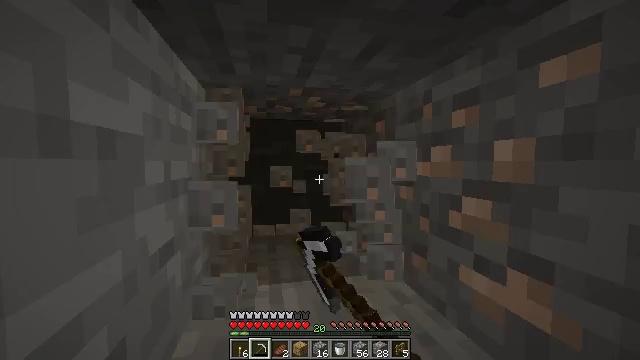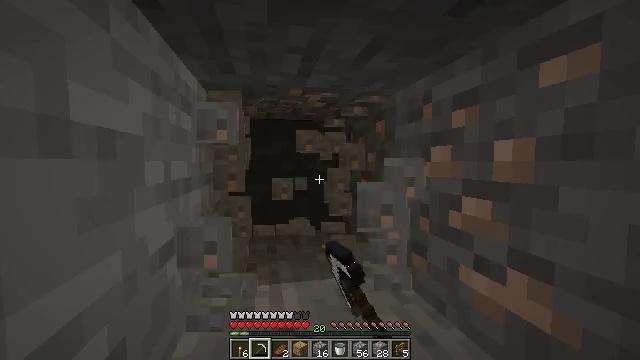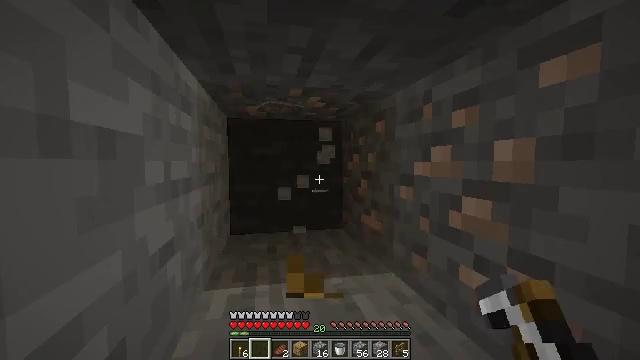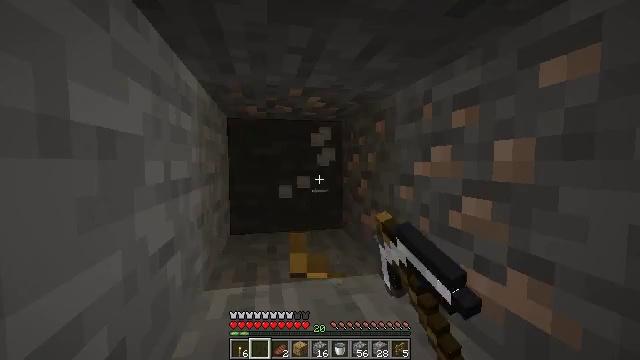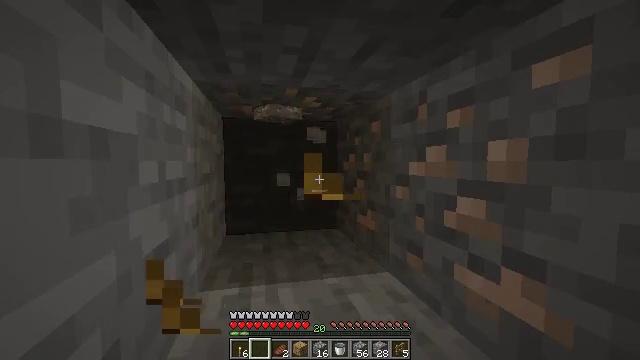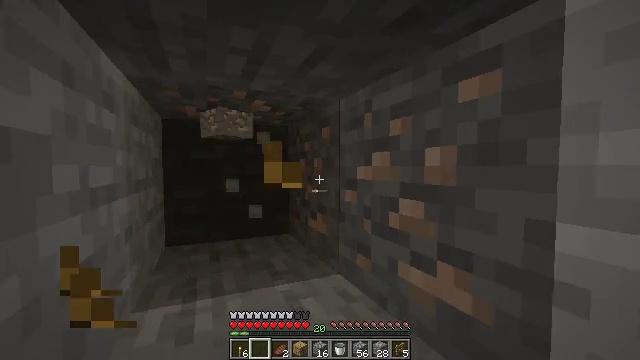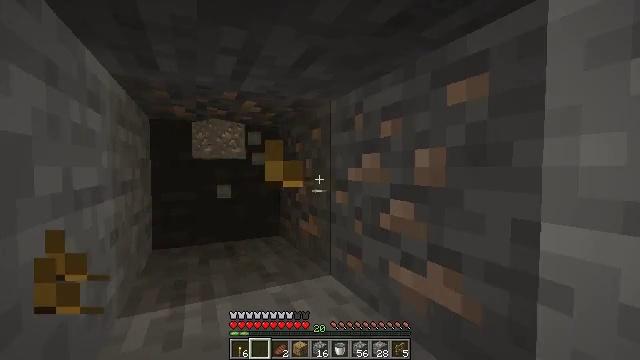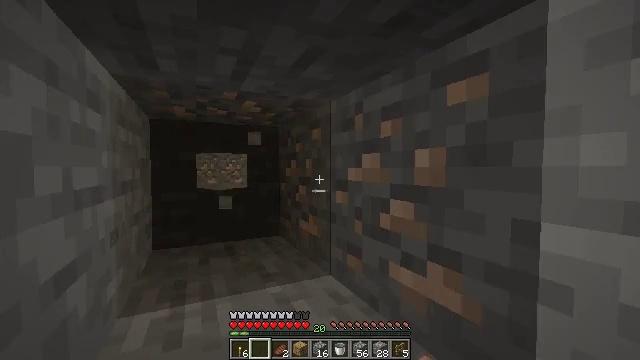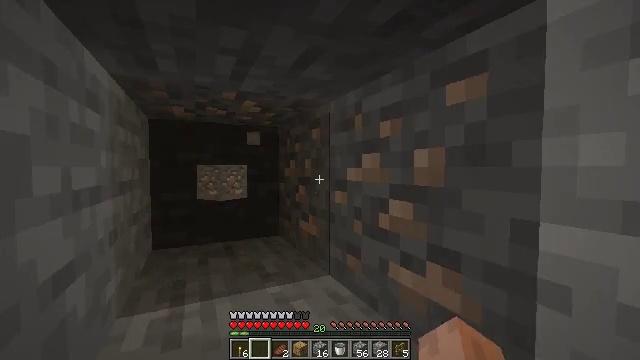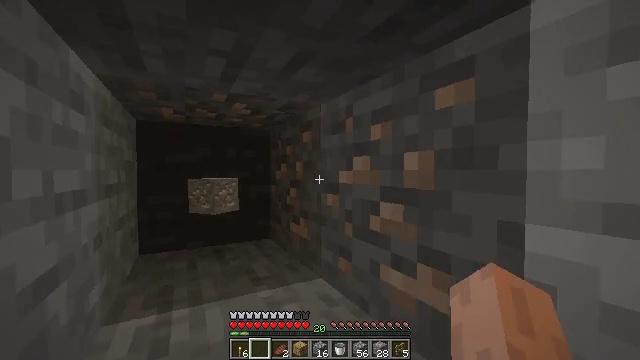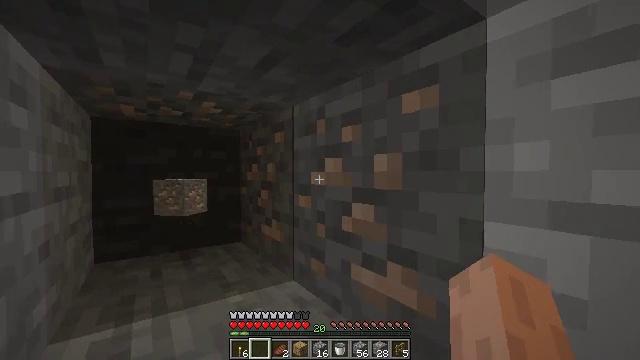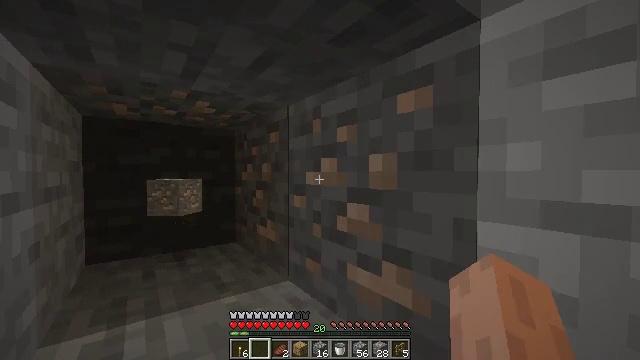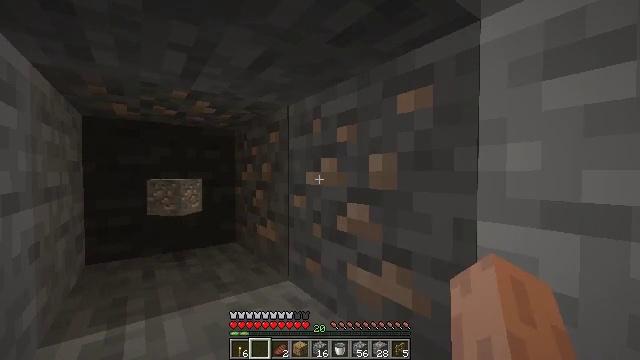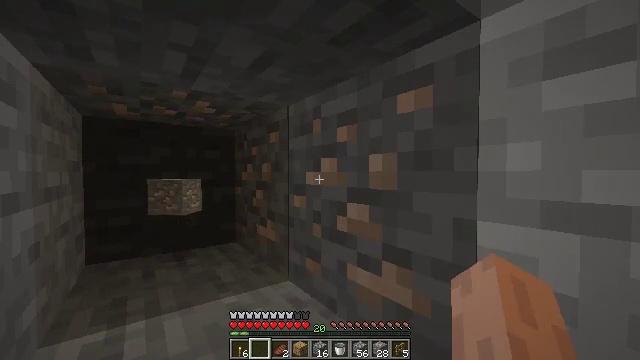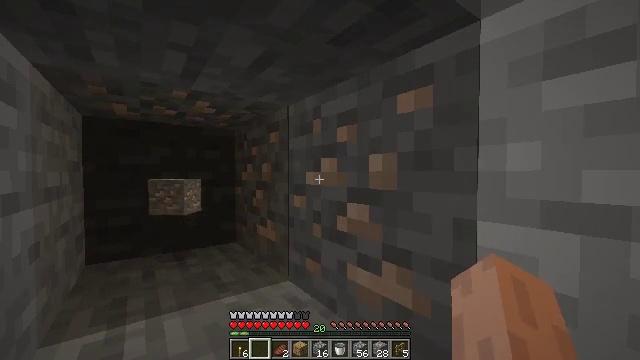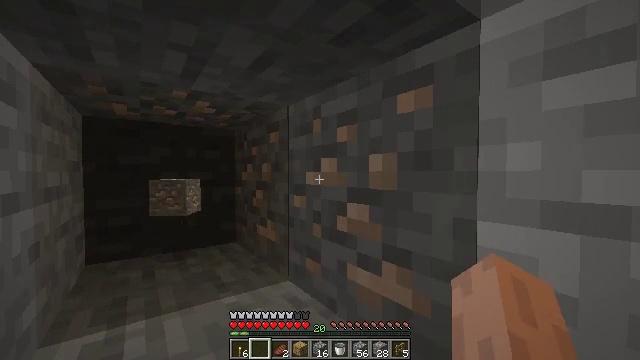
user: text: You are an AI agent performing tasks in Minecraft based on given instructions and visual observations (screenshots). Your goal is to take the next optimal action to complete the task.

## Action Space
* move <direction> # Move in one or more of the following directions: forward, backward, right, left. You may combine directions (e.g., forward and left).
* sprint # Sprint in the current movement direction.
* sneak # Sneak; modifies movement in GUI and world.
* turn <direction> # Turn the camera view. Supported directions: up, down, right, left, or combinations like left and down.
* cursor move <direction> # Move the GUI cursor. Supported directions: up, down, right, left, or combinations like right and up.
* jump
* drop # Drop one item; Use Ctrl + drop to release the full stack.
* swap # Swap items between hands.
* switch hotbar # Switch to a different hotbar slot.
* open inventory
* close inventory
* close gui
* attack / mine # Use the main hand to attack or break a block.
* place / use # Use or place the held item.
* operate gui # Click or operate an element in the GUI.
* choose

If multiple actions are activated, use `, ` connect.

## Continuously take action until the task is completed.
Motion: motion action
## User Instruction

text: Break the wall torch for relocation.
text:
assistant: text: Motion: attack / mine
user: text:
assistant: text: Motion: attack / mine
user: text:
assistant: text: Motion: attack / mine
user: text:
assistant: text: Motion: no_op
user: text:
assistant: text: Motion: turn right and up
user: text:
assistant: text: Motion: turn right
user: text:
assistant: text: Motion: no_op
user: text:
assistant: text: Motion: no_op
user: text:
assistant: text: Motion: turn right
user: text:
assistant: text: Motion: turn right
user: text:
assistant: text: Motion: turn right
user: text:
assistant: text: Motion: no_op
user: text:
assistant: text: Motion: no_op
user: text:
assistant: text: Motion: no_op
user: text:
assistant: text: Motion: no_op
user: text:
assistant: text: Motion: attack / mine
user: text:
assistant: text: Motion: attack / mine
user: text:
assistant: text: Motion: attack / mine
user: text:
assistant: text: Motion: attack / mine
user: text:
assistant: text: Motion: attack / mine
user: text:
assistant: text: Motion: attack / mine
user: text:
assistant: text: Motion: attack / mine
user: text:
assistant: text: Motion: no_op
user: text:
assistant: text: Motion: no_op
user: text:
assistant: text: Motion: no_op
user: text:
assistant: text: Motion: no_op
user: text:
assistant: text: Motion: no_op
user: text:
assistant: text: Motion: no_op
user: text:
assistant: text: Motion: no_op
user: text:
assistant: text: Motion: no_op